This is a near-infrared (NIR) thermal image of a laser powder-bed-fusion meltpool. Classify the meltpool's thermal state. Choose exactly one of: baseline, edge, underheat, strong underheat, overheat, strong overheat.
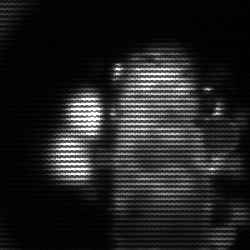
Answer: strong underheat